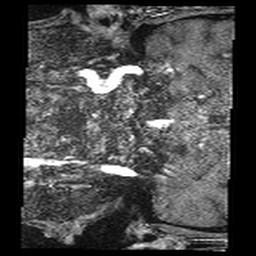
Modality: angio
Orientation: coronal
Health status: ill
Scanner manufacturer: siemens
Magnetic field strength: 3 T
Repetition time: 0.02968 s
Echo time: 0.00401 s